Field crop: maize
Growth stage: 2
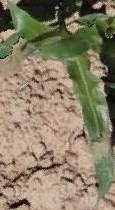
Species: maize